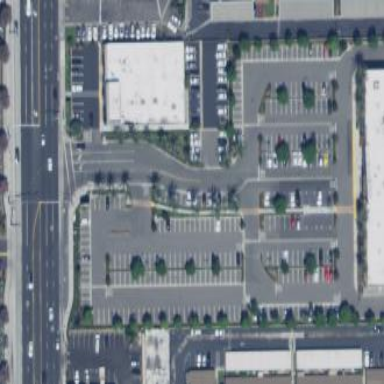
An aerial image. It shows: Parking area with asphalt surface.